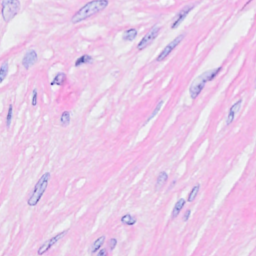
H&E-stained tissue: Breast